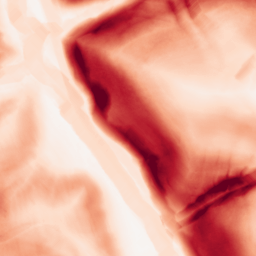
Category: morphological
Decomposition family: morphological_gradient
Decomposition parameters: size: 10
shape: diamond
Upsampling method: linear_exact
Upsampling parameters: scale: 2
Upsampling scale: 2